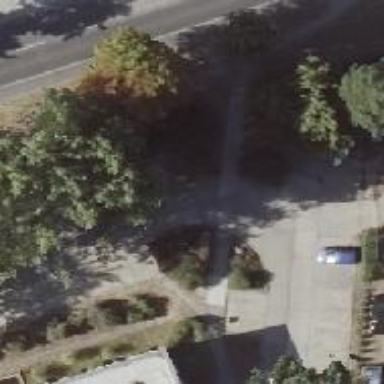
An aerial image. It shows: Footway with concrete surface.